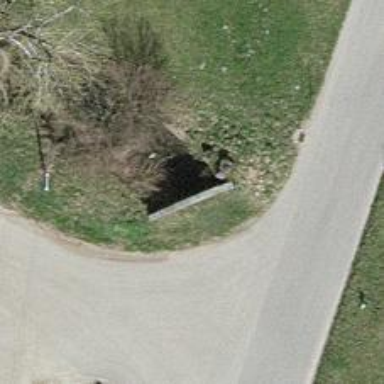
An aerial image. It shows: Culvert tunnel.